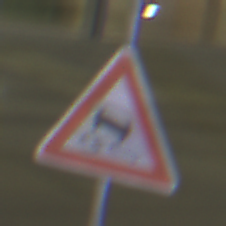
Verkehrszeichen: SchleuderOderRutschgefahr
Umgebung: Outdoor, Urban
Tageszeit: Night
Wetter: PartlyCloudy
Licht: Artificial
Jahreszeit: NotSpecified
Kontrast: HighContrast